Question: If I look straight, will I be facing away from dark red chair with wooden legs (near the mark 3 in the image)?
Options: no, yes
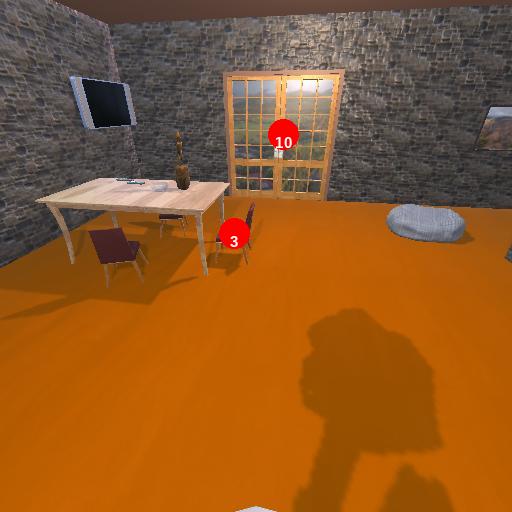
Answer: no